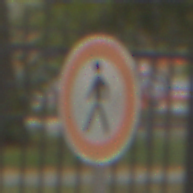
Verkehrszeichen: VerbotFussgaenger
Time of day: MorningAfternoon
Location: Outdoor (Urban)
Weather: Overcast
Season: NotSpecified
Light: Natural